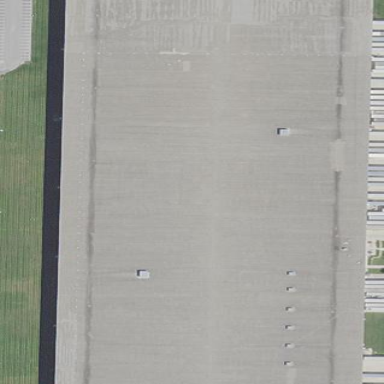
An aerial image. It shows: Warehouse.